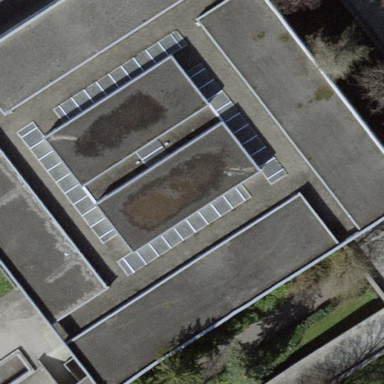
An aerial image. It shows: School building or complex.